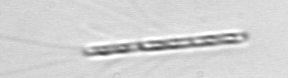
Label: Chaetoceros_subtilis